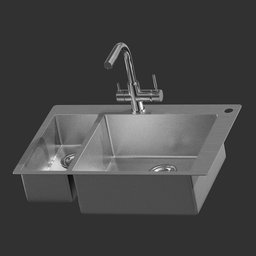
Label: appliances